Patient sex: M
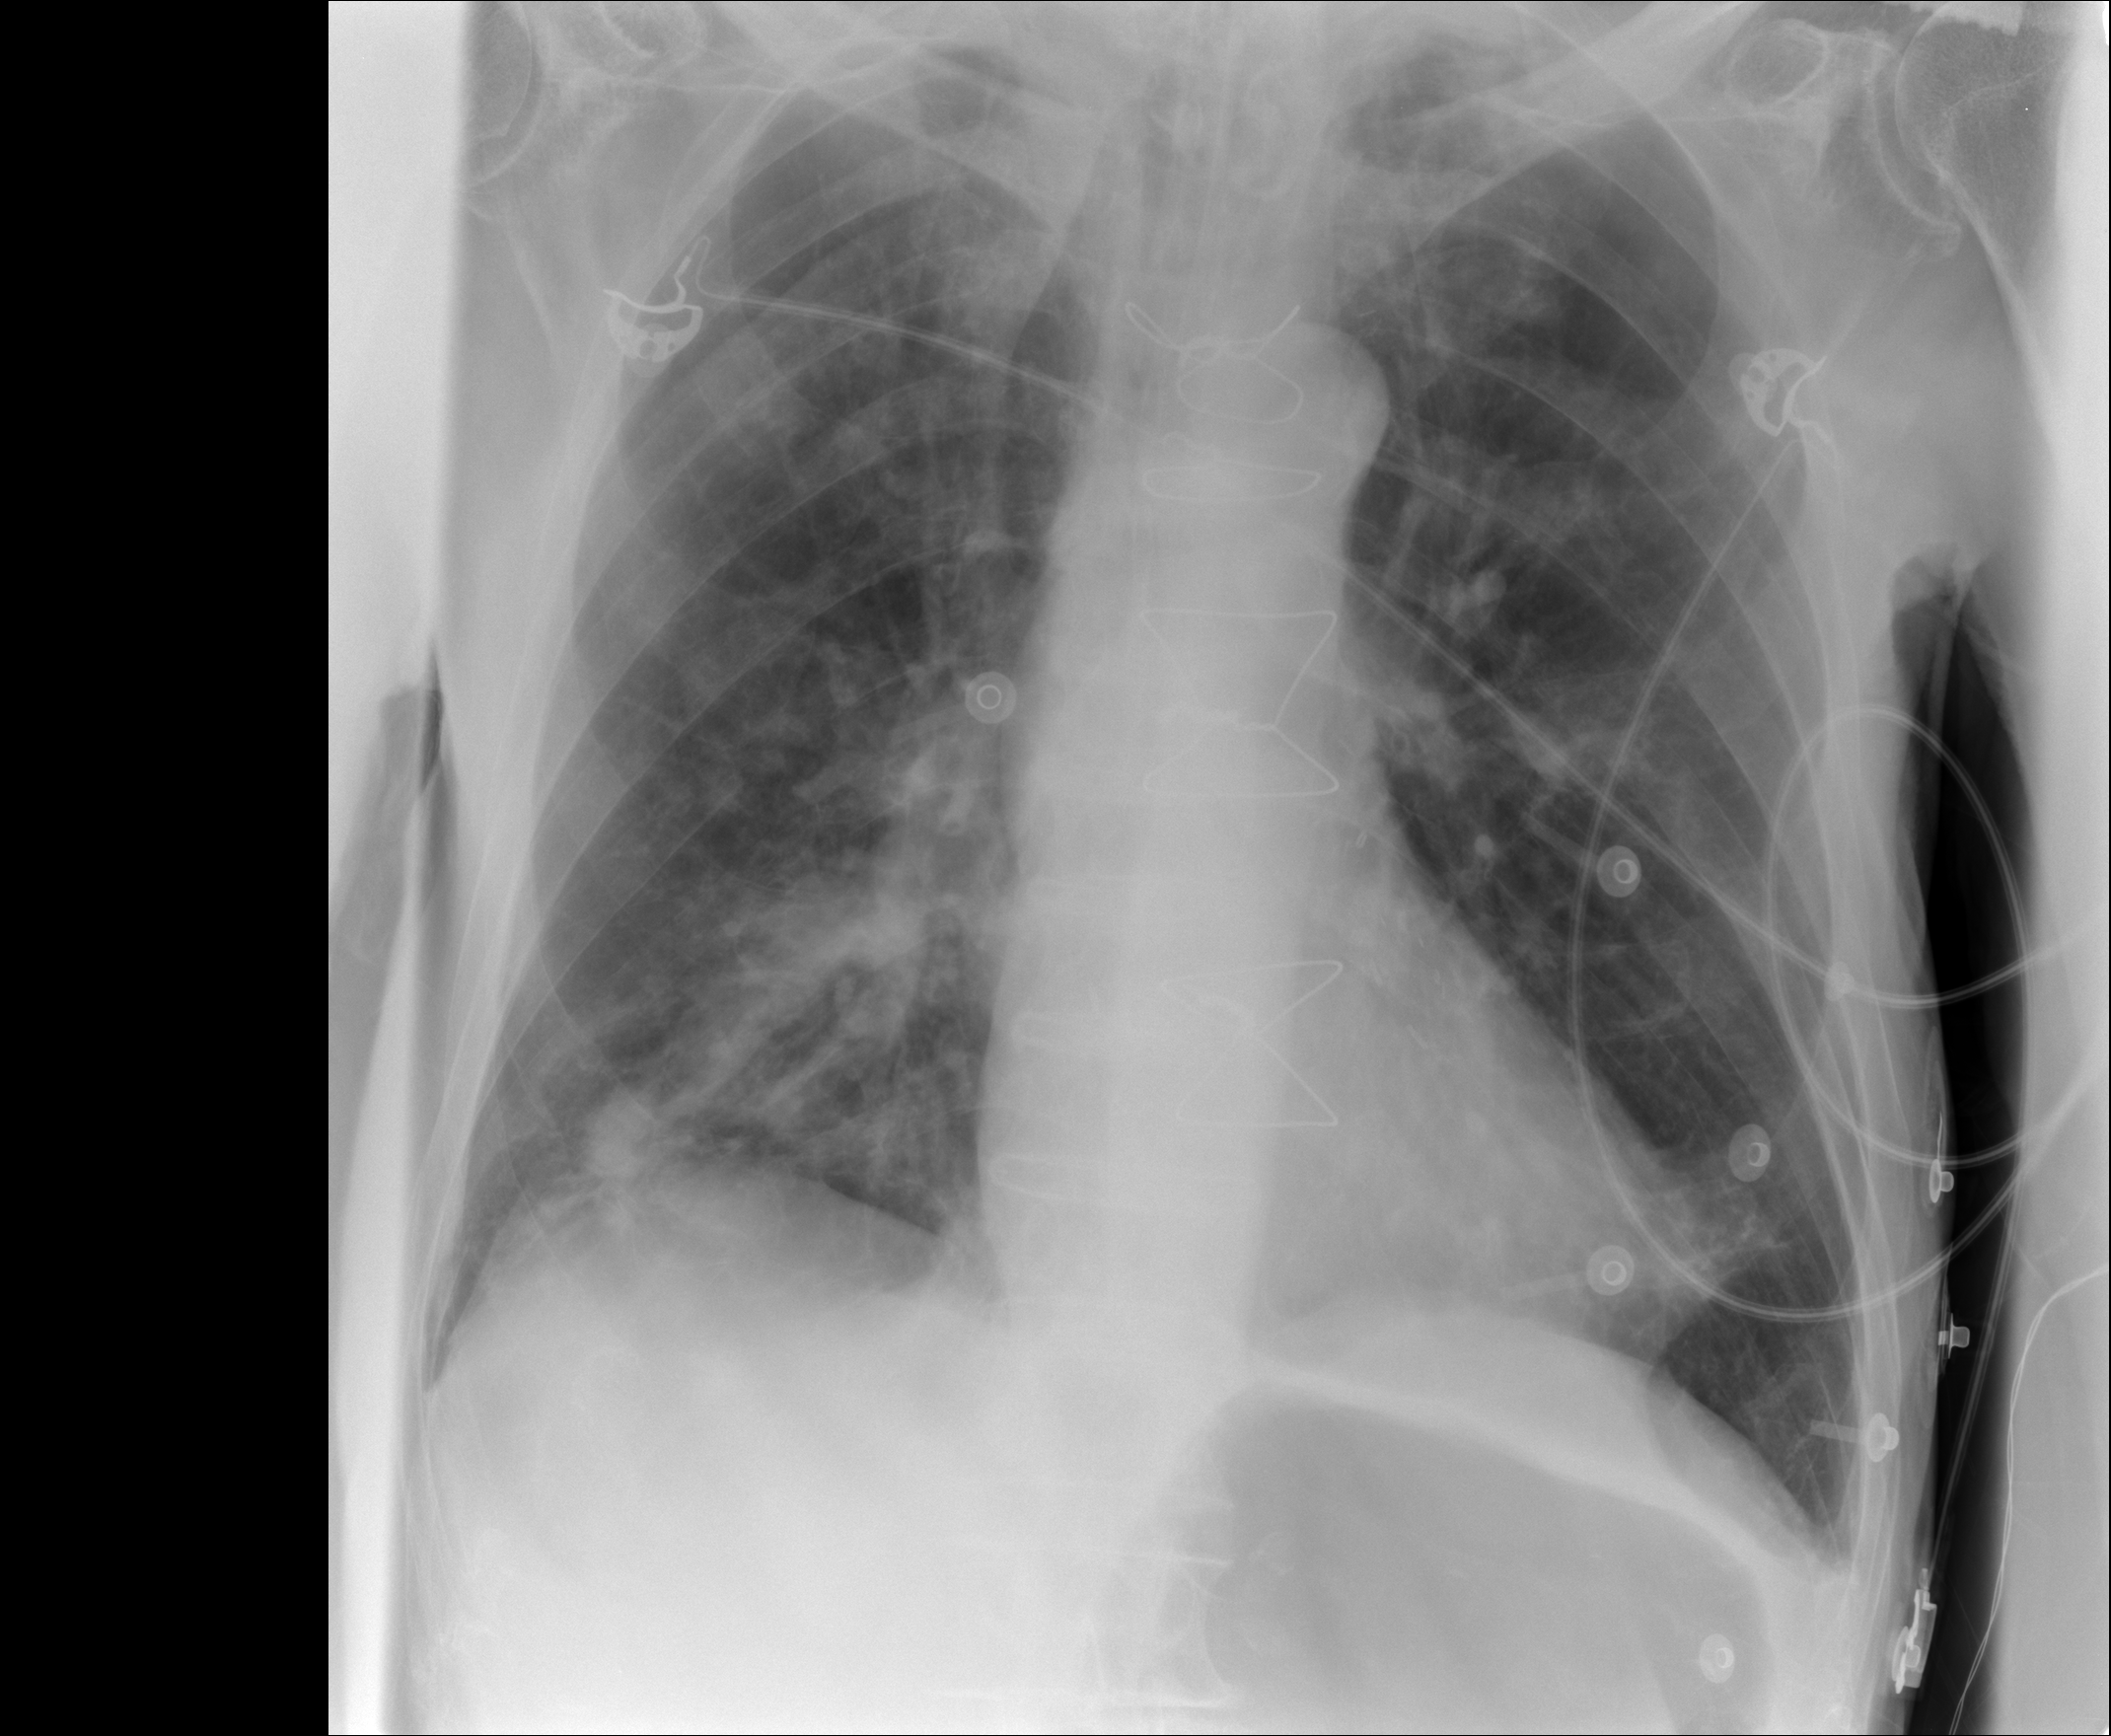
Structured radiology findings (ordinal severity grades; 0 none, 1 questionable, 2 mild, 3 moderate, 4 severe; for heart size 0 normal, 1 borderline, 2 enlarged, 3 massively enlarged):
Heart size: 0
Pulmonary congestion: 0
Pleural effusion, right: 1
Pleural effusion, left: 1
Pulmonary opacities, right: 3
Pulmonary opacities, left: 0
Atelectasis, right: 2
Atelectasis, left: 0